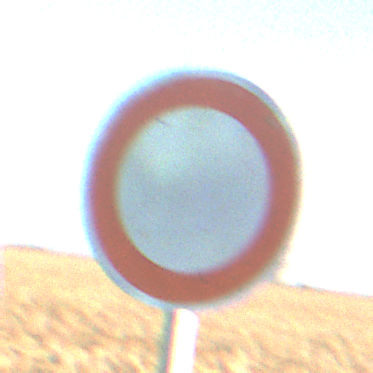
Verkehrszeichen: VerbotFahrzeugeAllerArt
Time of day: SunriseSunset
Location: Outdoor (Nature)
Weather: Clear
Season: NotSpecified
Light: Natural